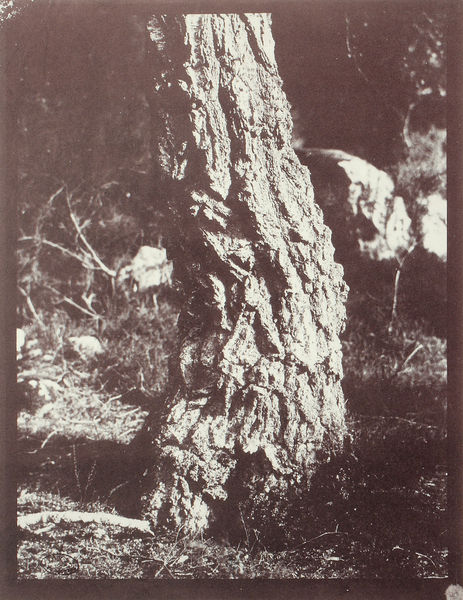
Titel: Fontainebleau, ein Baumstamm (un tronc d’arbre)
Künstler: E. Cuvelier
Schlagwörter: baum, blätter, felsen, laub, schatten, grau, licht, gras, rasen, stein, baumstamm, stamm, pflanzen, wald, stock, fels, sepia, detail, foto, fotografie, schwarzweiss, unterholz, rinde, knorrig, kraut, borke, schwarzweiß0